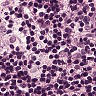
Metastatic tissue present: no